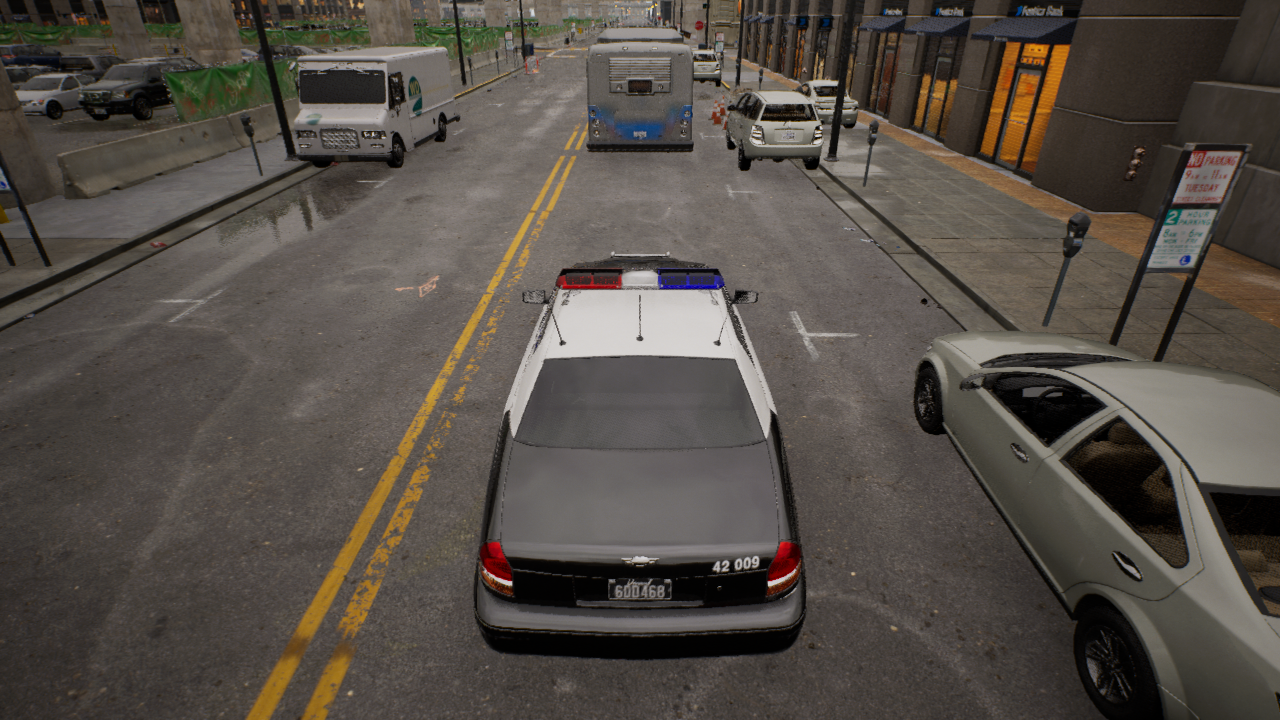
Venue: downtown
Lighting: golden hour
Vehicle rig: sedan